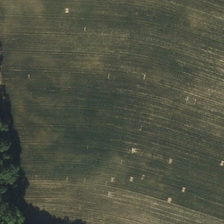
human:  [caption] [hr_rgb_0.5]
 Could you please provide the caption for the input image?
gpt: several green trees are near a large piece of meadow .

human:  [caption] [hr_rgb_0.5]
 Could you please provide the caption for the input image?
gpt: several green trees are near a large piece of meadow .

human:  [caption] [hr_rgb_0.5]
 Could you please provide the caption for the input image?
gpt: several green trees are near a large piece of meadow .

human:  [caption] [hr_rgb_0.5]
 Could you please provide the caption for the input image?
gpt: several green trees are near a large piece of meadow .

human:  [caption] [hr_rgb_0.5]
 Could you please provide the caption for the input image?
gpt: several green trees are near a large piece of meadow .